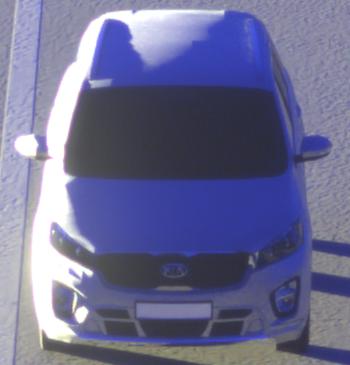
Make: KIA
Model: Sorento 2.2 CRDi
Detailed model: Sorento (UM)
Model produced from: 2015/03
Model produced until: 2017/10
Doors: 5
Color: white
Road condition: dry road
Daytime: sunrise or sunset
Contrast: high contrast